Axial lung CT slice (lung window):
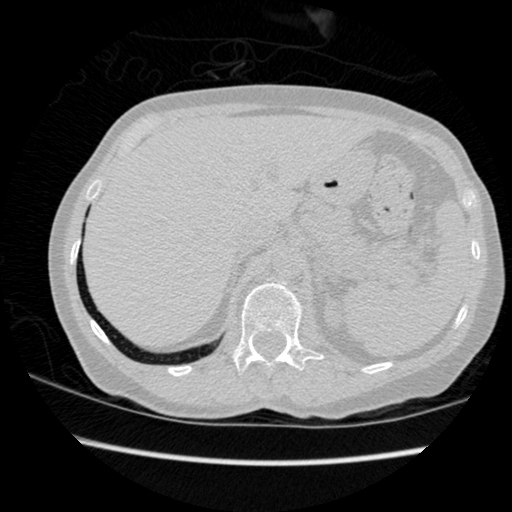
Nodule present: no